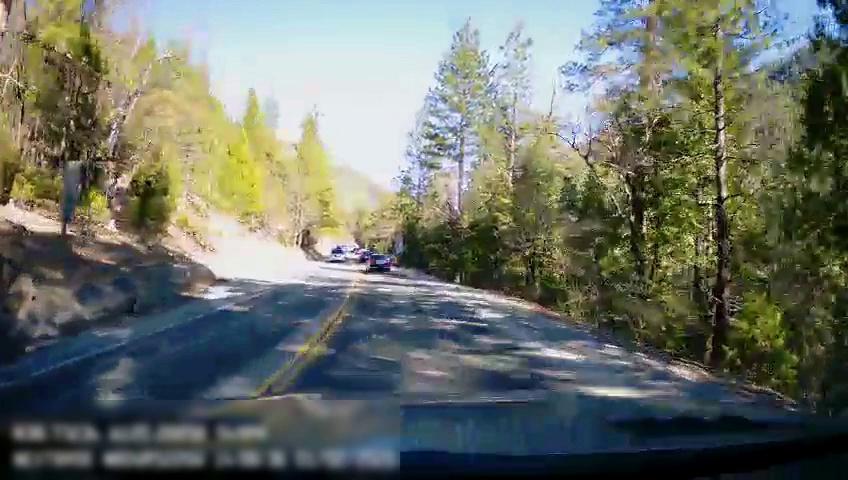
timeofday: Day
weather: Sunny
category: Drivable Space
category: Vehicles | Car
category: Vehicles | SUV
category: Vehicles | Car
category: Lanes | Opposite Lane
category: Lanes | Opposite Lane
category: Lanes | Current Lane